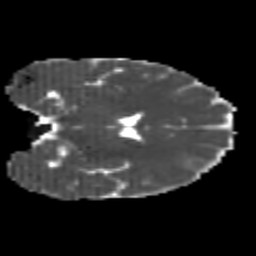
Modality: MD
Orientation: coronal
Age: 24
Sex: female
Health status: healthy
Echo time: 0.074 s